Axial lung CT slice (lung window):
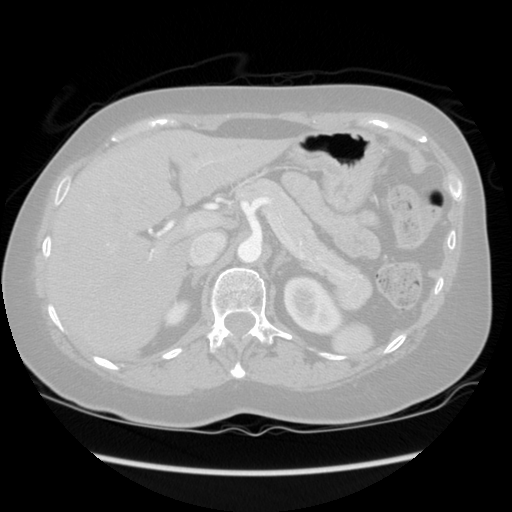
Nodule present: no